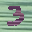
Label: 3